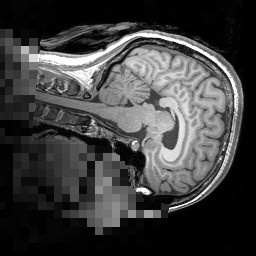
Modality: T1w
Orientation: sagittal
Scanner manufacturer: siemens
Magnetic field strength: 3 T
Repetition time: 1.5 s
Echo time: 0.00291 s